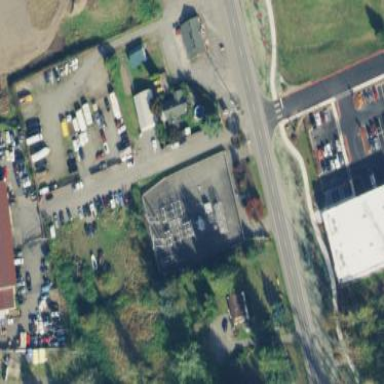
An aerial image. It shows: Distribution level power substation surrounded by wall.